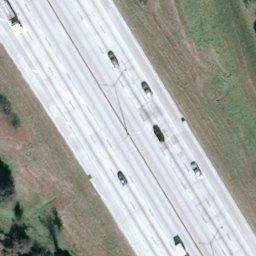
Label: freeway